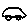
Label: car